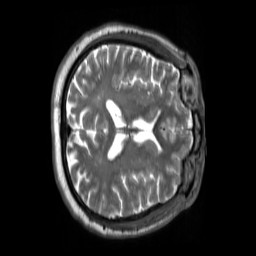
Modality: T2w
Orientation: axial
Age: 58
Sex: male
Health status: ill
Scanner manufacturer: siemens
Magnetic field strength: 3 T
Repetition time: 2.8 s
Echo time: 0.326 s